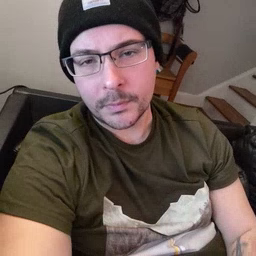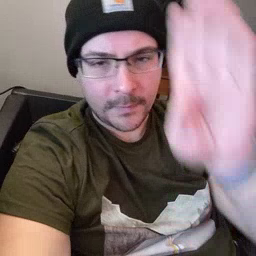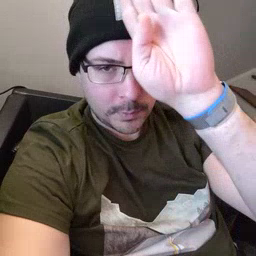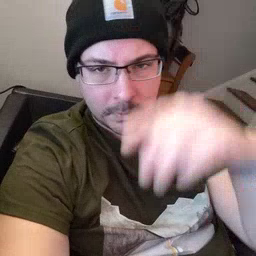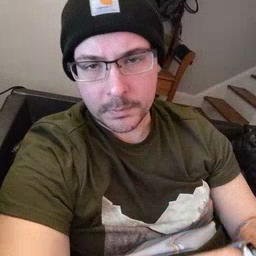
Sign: fireman